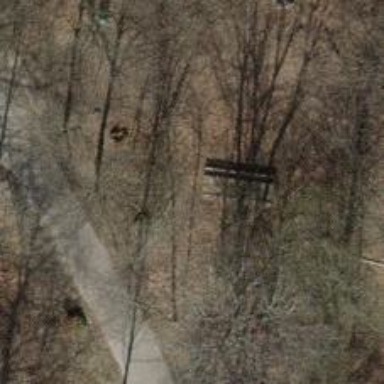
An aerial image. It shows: Picnic table located in leisure land area.